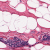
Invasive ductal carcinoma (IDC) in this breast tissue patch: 0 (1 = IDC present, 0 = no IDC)